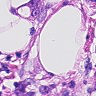
Metastatic tissue present: yes